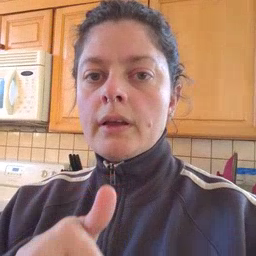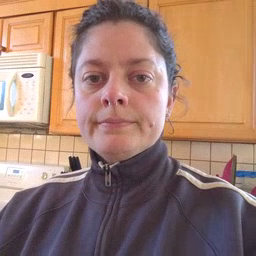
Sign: not